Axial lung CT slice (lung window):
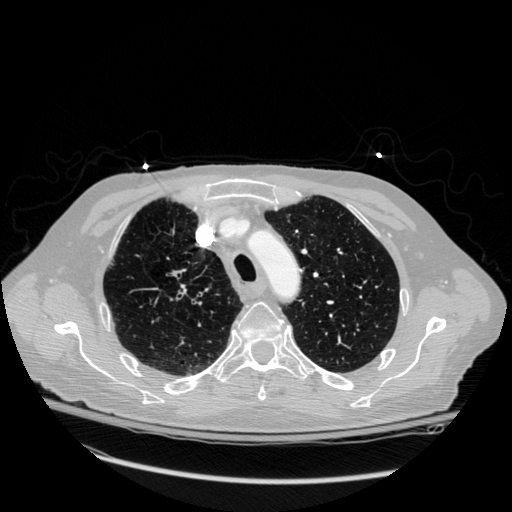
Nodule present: no